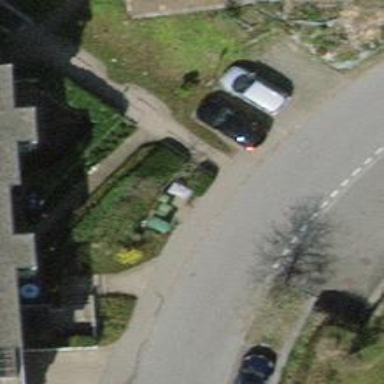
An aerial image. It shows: Footway made of paving stones.